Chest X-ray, PA view. Patient: 68 years old, sex M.
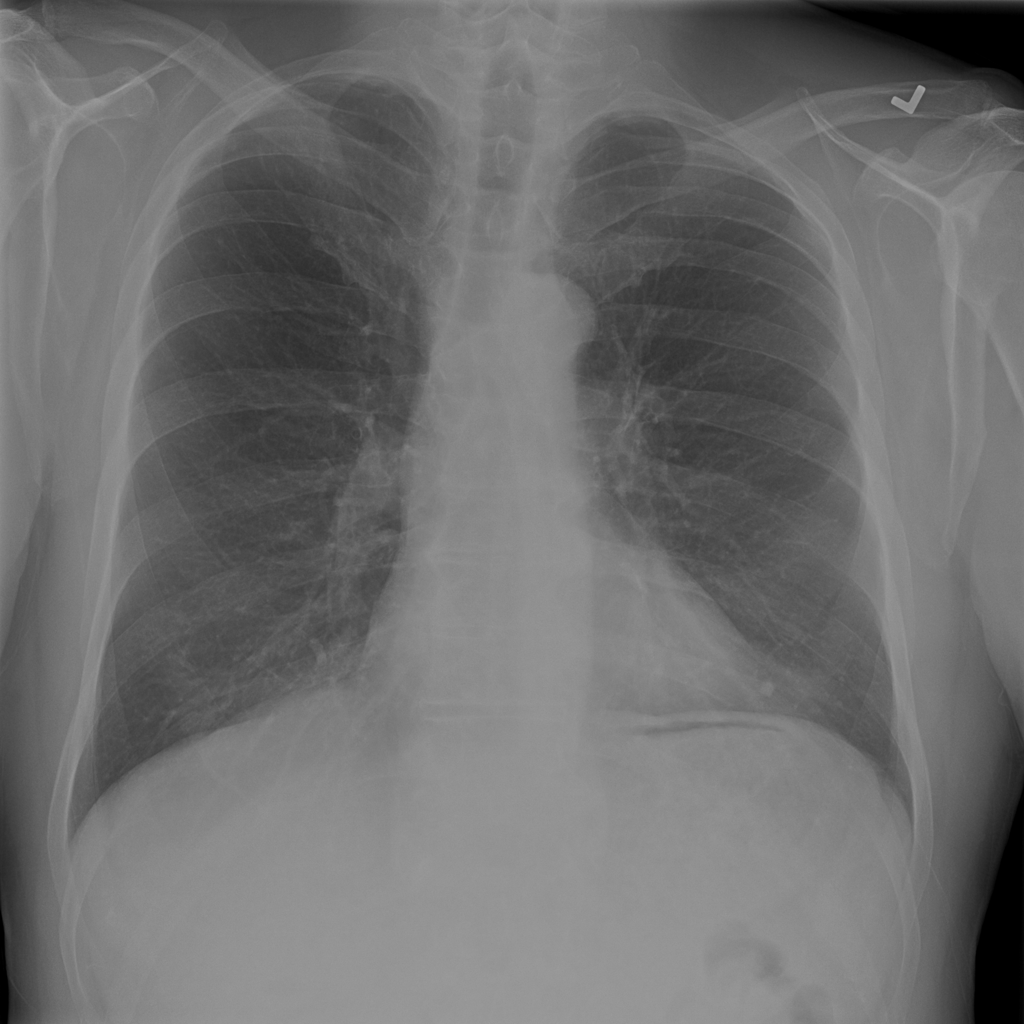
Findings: No Finding